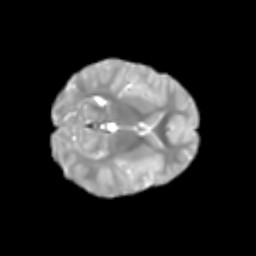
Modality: T2w
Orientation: axial
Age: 5
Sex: male
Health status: healthy